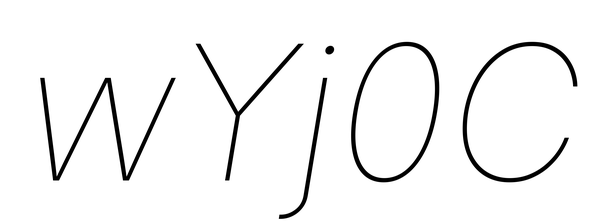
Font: Inter-Italic_Thin_Italic